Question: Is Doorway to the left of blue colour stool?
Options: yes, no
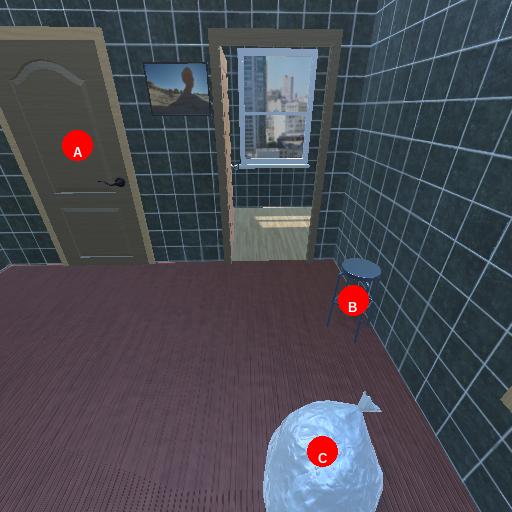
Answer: yes